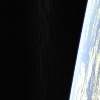
Label: space